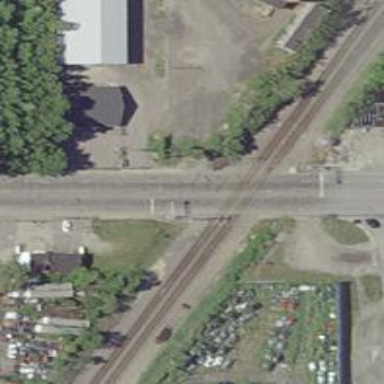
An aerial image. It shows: Railway crossing.